Field crop: maize
Growth stage: 2
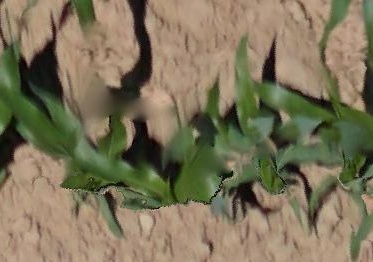
Species: maize